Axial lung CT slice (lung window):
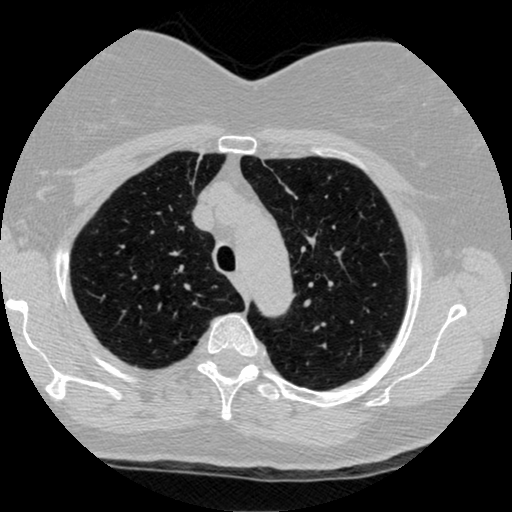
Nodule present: no